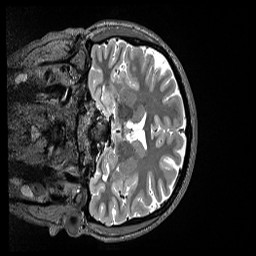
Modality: T2w
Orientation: coronal
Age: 32
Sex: female
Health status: ill
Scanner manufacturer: siemens
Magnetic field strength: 3 T
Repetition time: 3.2 s
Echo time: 0.564 s